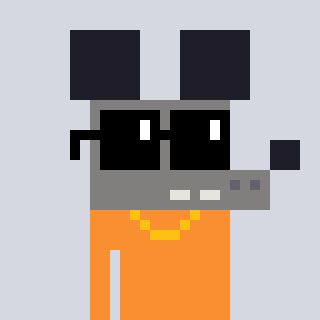
a pixel art character with square black sunglasses, a mouse-shaped head and a orange-colored body on a cool background